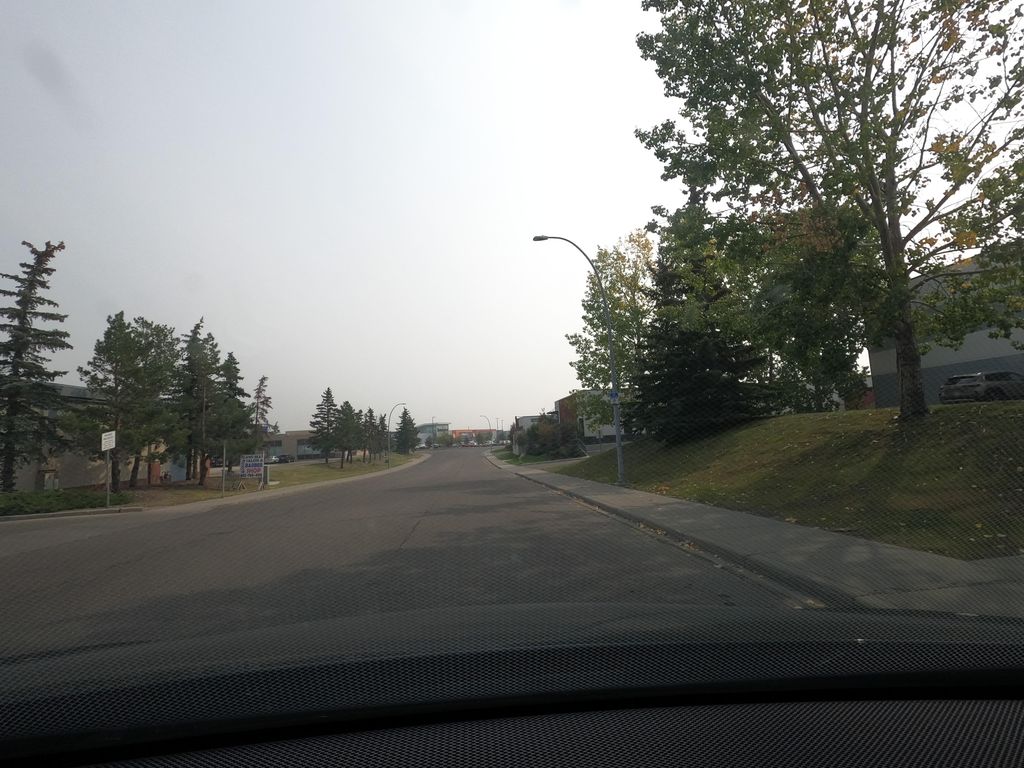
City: calgary